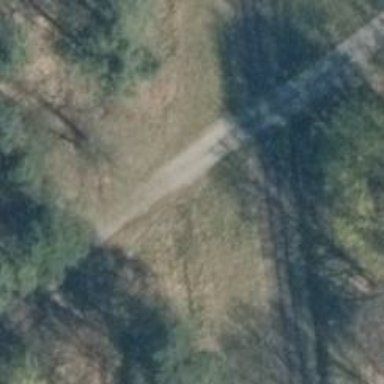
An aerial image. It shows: Track with grade 4 tracktype.